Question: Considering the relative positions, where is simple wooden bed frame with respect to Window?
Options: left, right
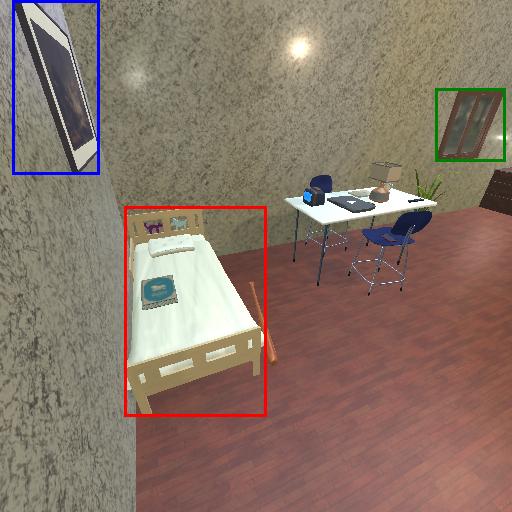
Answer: left